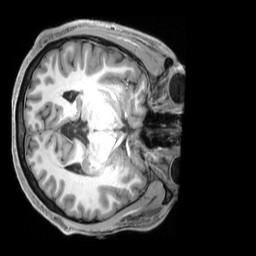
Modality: T1w
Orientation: axial
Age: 29
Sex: male
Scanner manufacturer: siemens
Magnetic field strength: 3 T
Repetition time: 2.3 s
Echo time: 0.00229 s